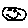
Label: smiley face